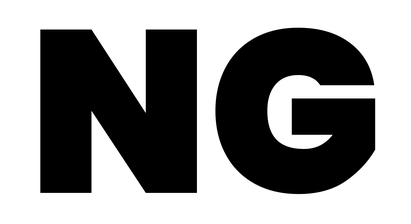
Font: Poppins-Black